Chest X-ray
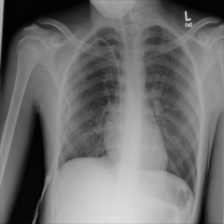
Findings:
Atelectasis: negative
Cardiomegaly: negative
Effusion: negative
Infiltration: negative
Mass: negative
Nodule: negative
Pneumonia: negative
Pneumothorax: negative
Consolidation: negative
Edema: negative
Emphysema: negative
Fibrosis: negative
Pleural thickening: negative
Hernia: negative